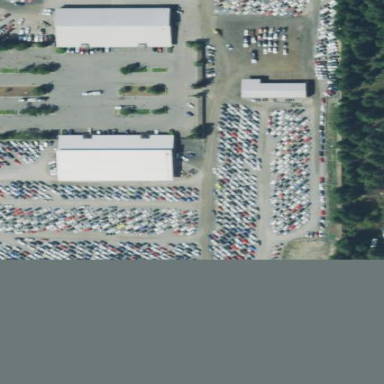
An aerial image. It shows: Industrial area with car shop.